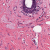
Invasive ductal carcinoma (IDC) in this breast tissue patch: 0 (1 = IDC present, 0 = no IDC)